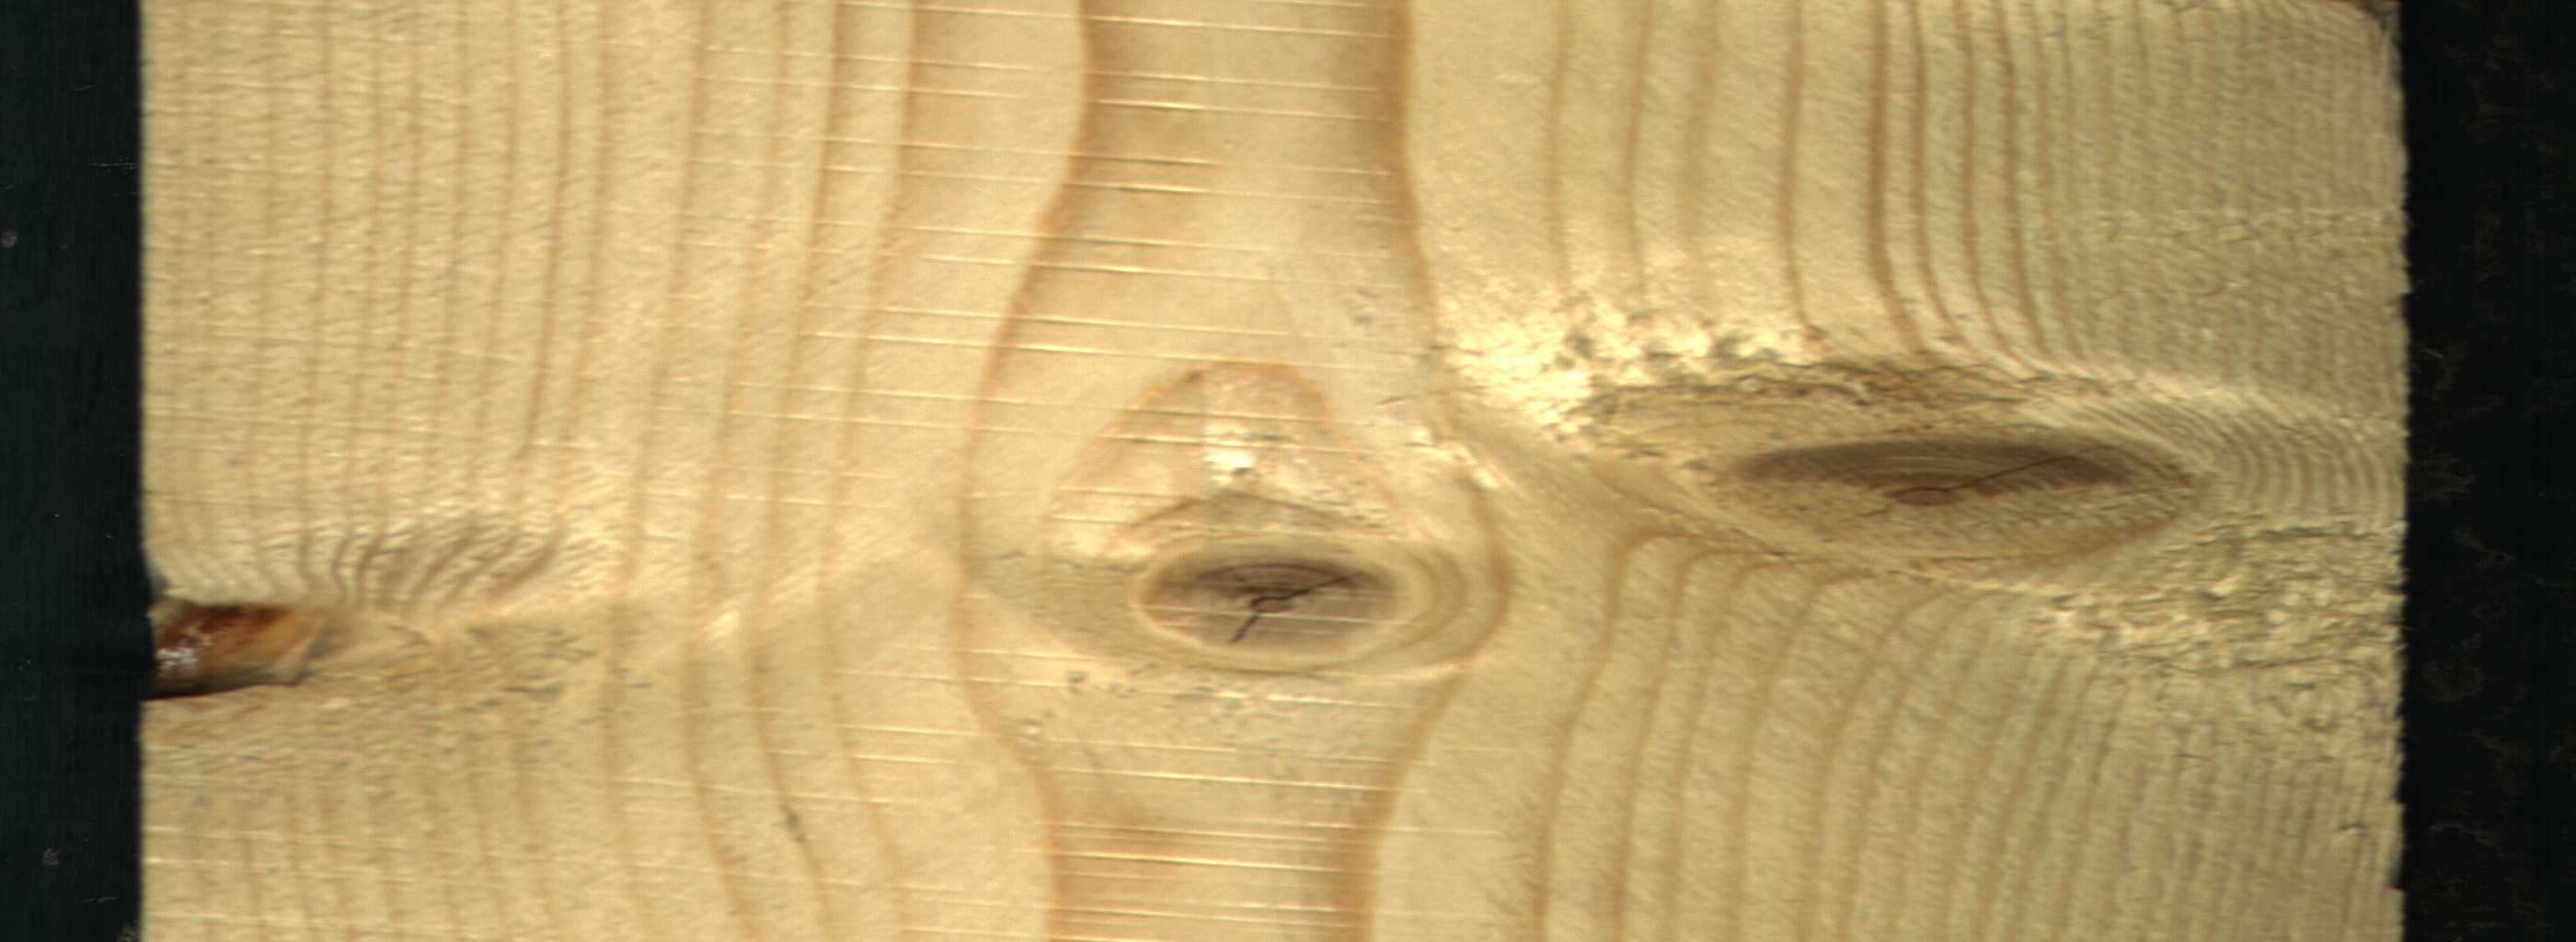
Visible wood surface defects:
knot_with_crack
Knot_missing
Live_Knot